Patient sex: F
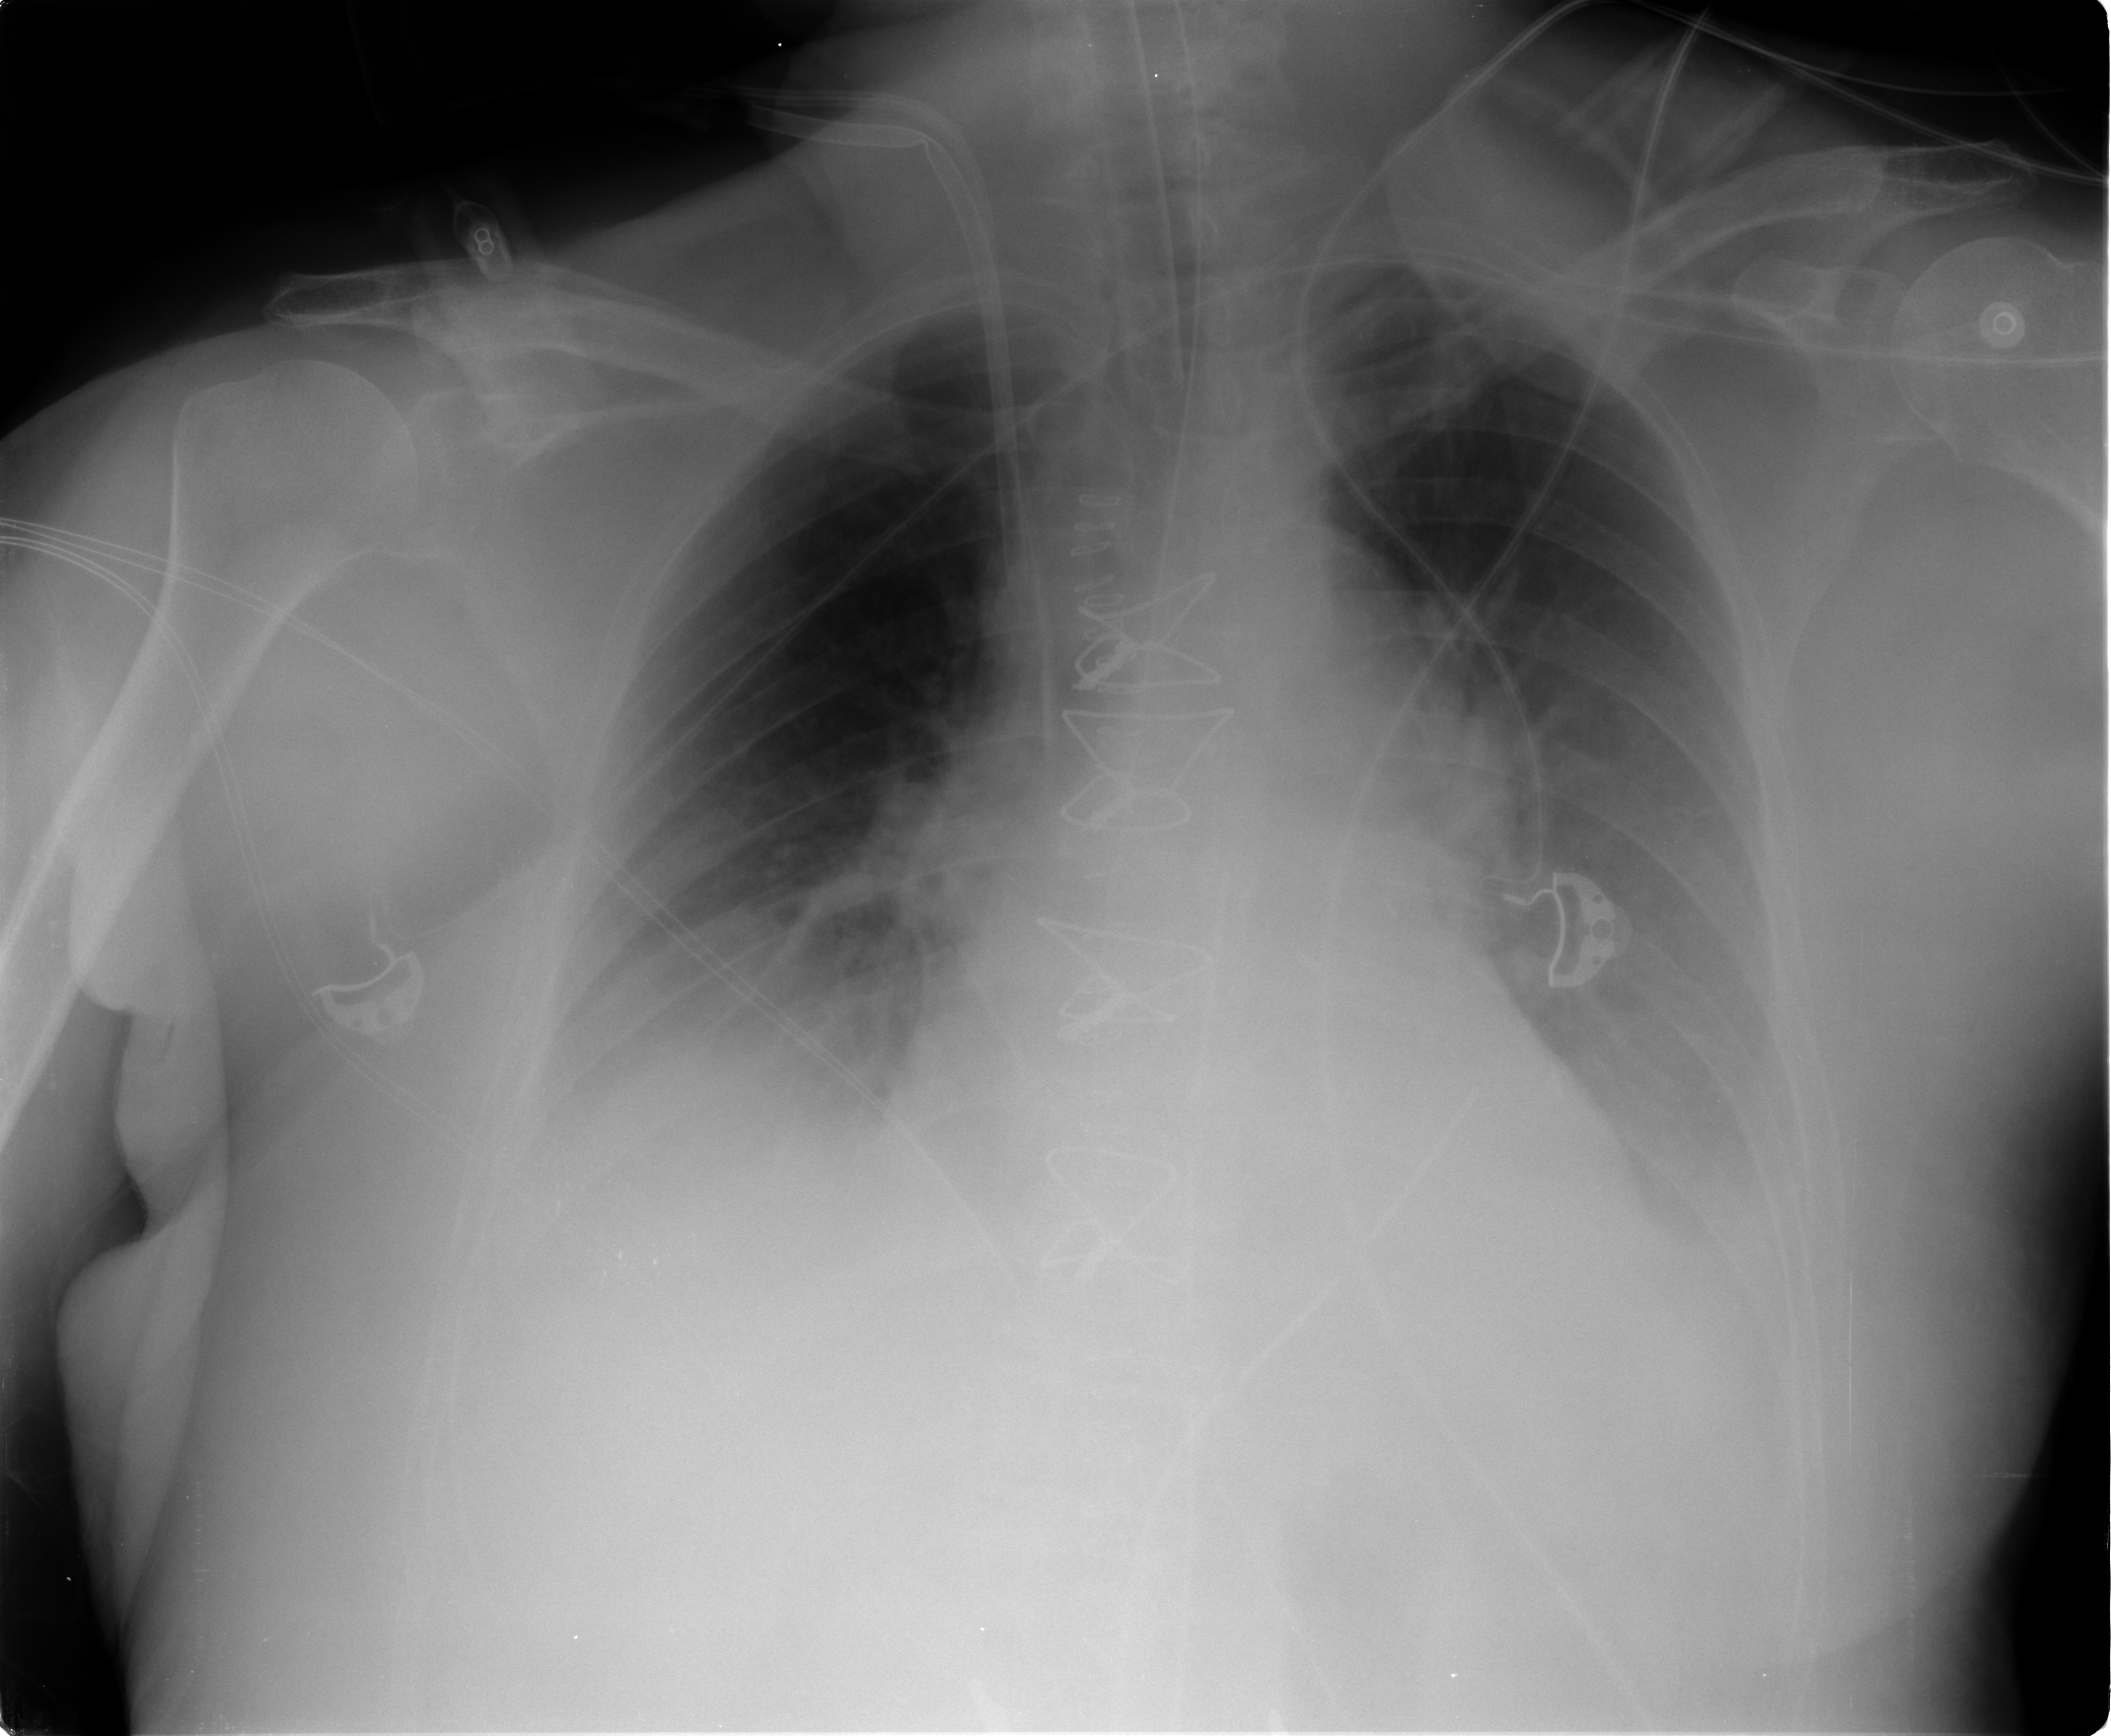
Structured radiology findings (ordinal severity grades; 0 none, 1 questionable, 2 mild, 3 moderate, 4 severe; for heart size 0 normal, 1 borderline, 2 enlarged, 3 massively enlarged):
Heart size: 0
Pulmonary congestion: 1
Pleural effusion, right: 2
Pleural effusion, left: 2
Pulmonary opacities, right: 0
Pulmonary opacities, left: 0
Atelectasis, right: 2
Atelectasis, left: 2